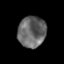
Tissue: prostate
Cell type: T cells
Senescence score: 0.3593
Nuclear area (px): 846
Mean DAPI intensity: 102.734